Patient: sex M, age 55
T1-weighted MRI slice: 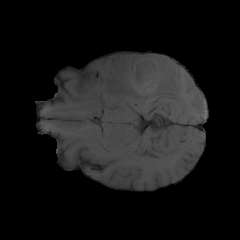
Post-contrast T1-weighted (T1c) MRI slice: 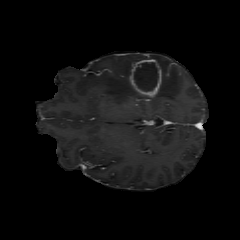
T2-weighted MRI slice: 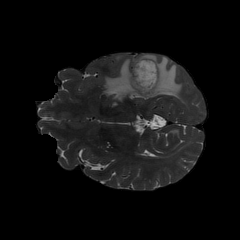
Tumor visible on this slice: yes
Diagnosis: Glioblastoma, IDH-wildtype
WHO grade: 4